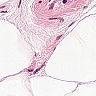
Metastatic tissue present: no